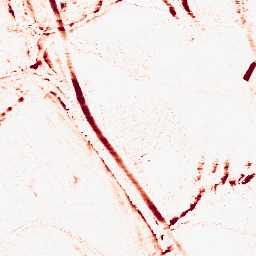
Category: morphological
Decomposition family: morphological_ellipse
Decomposition parameters: operation: opening
width: 5
height: 10
Upsampling method: regularized
Upsampling parameters: scale: 2
lambda_reg: 0.01
Upsampling scale: 2